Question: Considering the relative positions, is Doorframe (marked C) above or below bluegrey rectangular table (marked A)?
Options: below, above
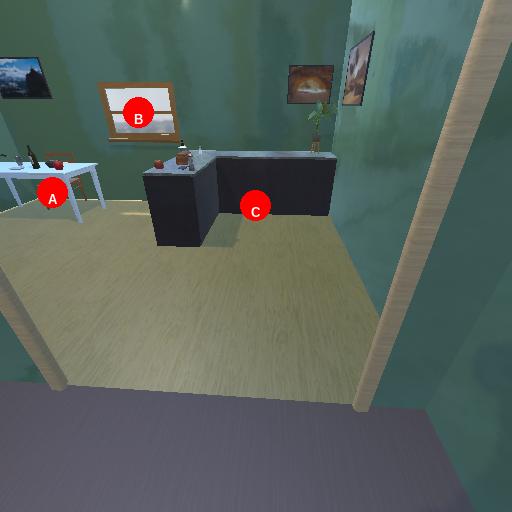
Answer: below